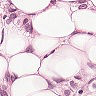
Metastatic tissue present: yes